Lunar surface albedo tile
Center latitude: 3.28
Center longitude: 23.626
Resolution (meters per pixel, mean): 185.52
Tile area (km^2): 36020.34
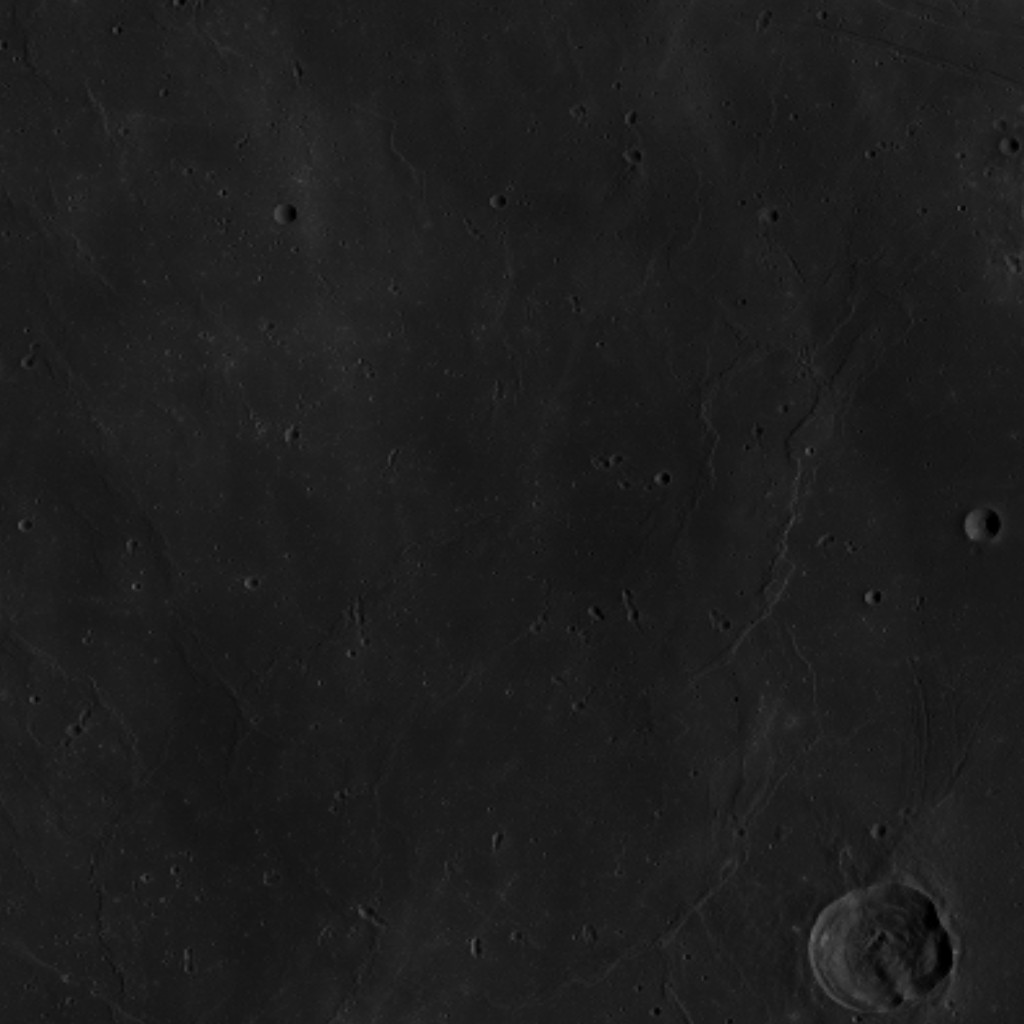